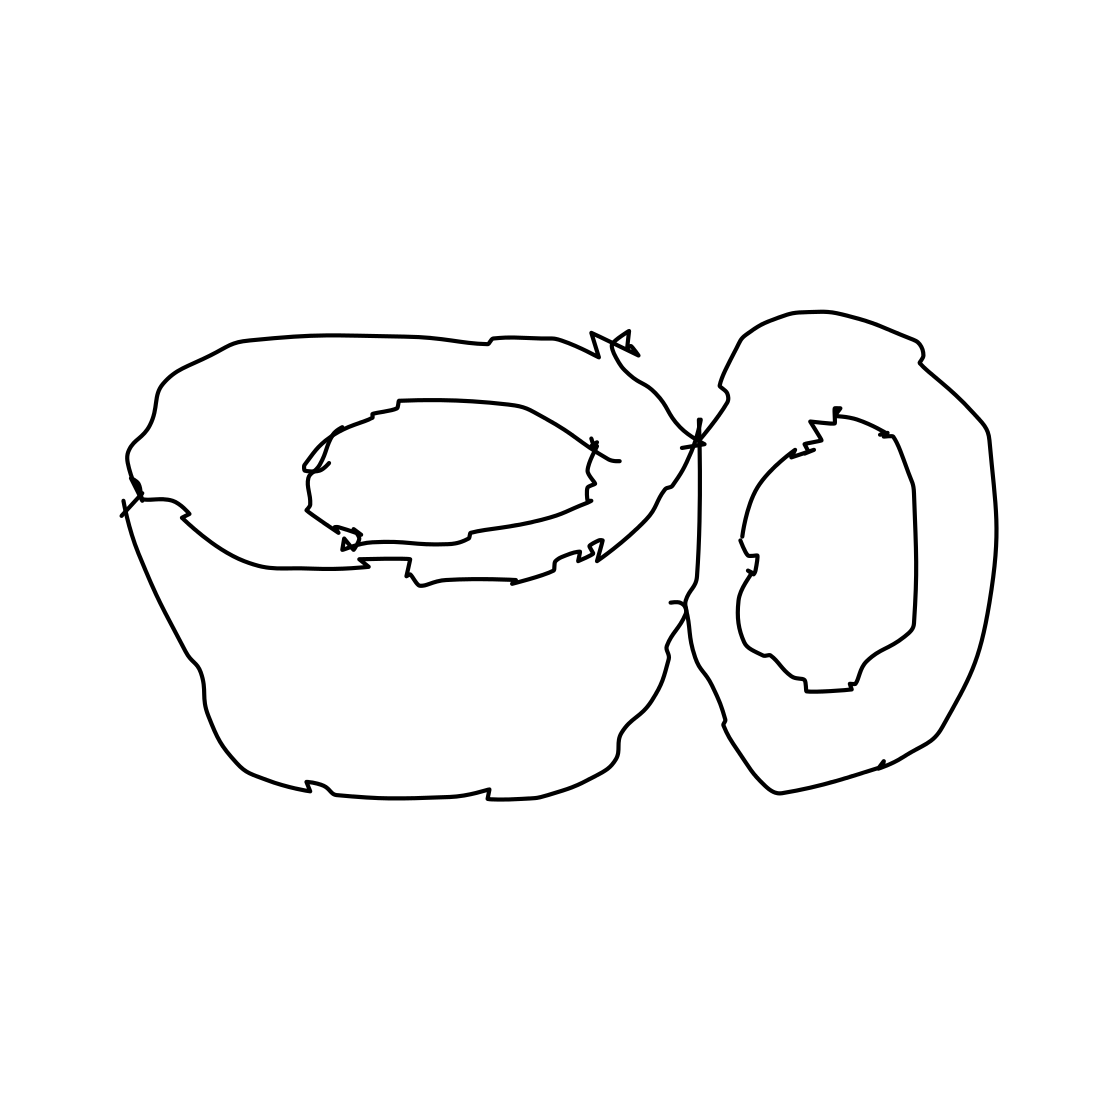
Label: teacup